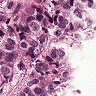
Metastatic tissue present: no